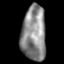
Tissue: lung
Cell type: Epithelial cells
Senescence score: 0.1694
Nuclear area (px): 1323
Mean DAPI intensity: 138.057